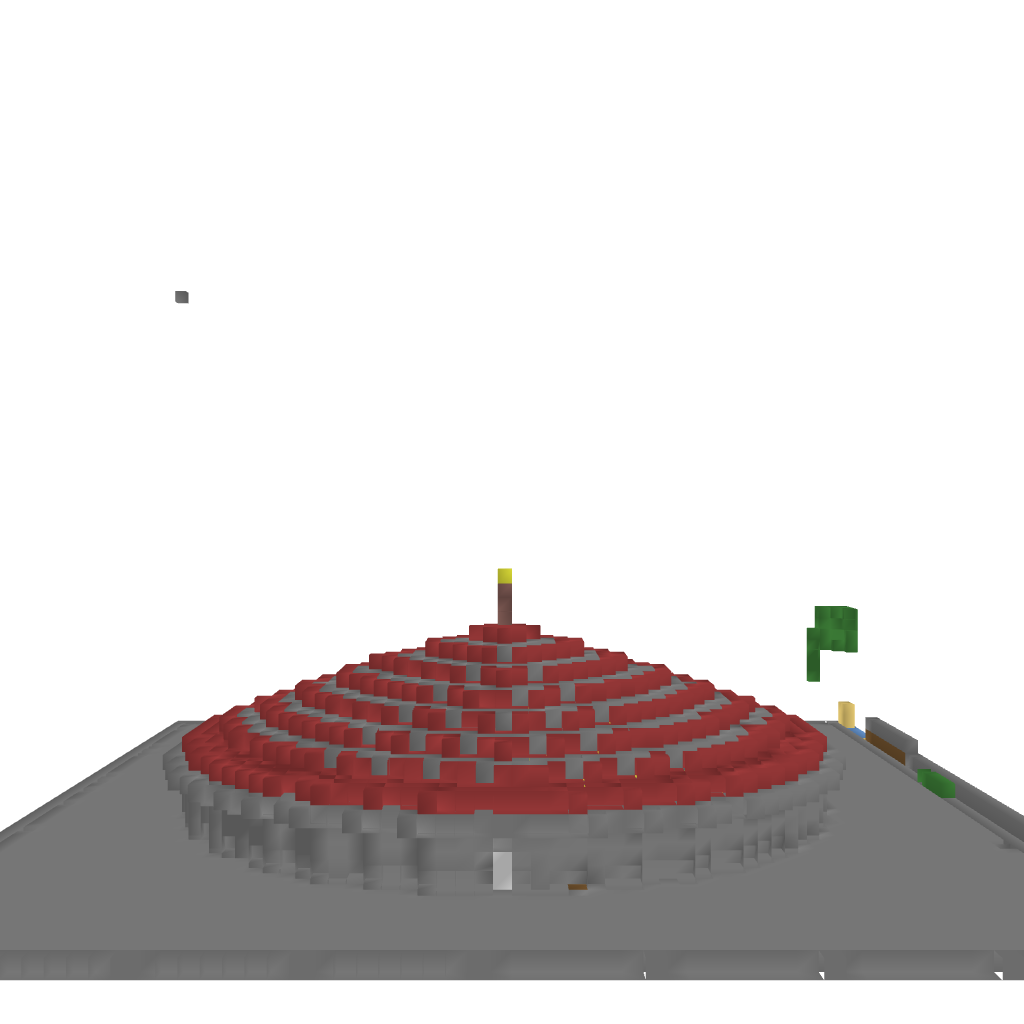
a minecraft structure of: Simple Maze good quality